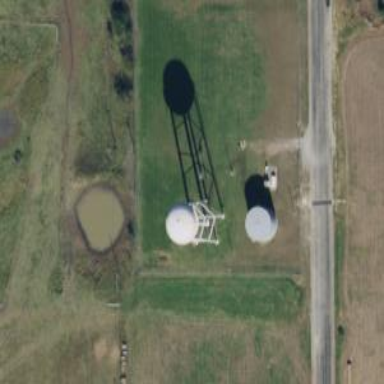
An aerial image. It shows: Water tower that is man-made.